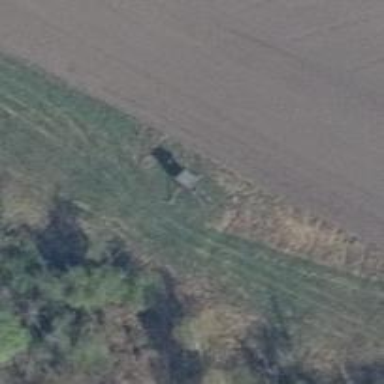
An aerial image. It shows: Hunting stand.